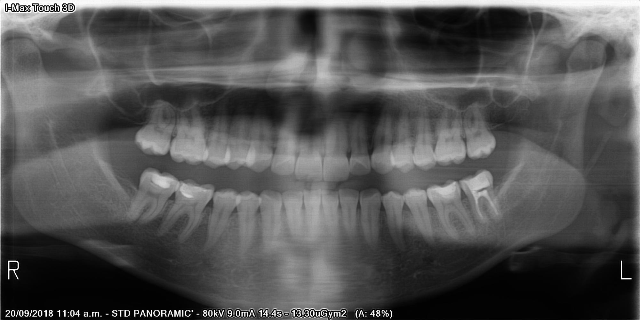
adult